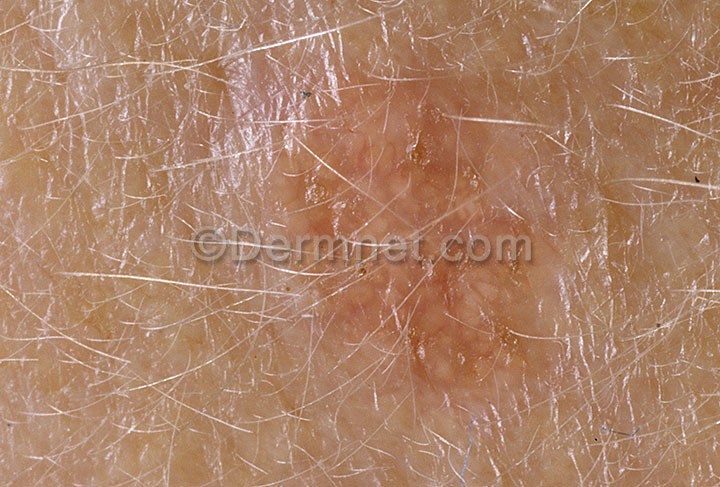
Disease: Seborrheic Keratoses and other Benign Tumors